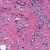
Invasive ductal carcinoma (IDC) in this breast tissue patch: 1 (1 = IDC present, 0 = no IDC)